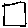
Label: square